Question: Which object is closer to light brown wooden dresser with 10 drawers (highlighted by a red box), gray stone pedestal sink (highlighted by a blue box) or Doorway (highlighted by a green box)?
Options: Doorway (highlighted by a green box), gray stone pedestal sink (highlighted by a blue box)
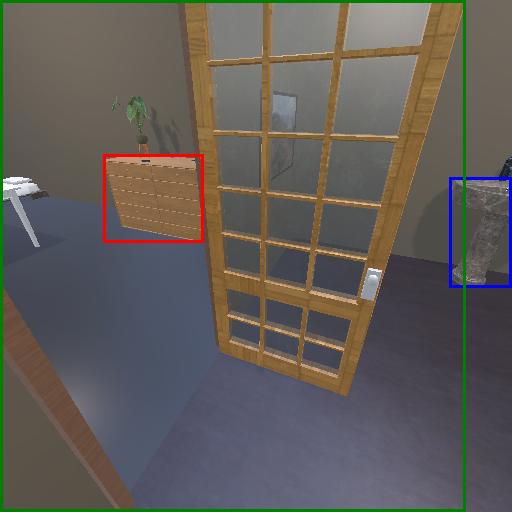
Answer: Doorway (highlighted by a green box)